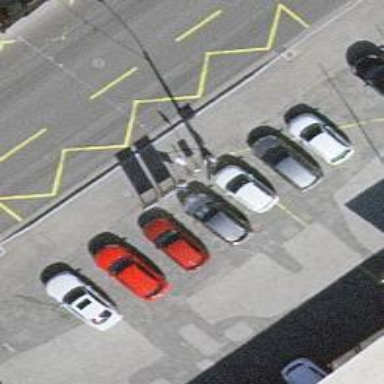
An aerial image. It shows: Bus stop with platform for public transport.